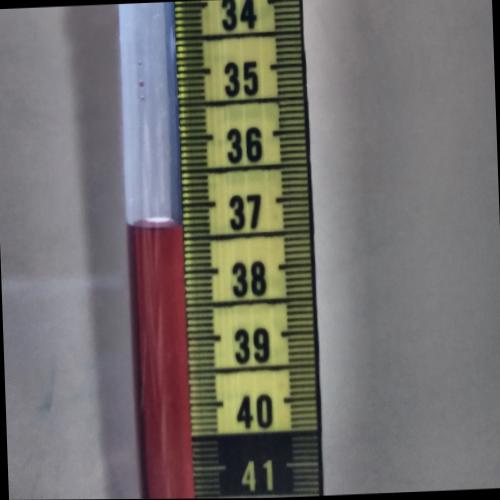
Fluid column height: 37.3 cm